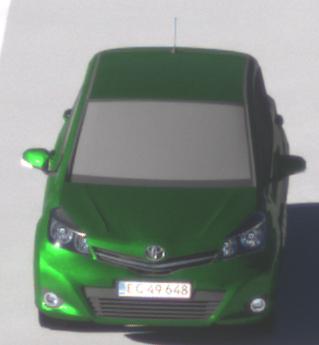
Make: Toyota
Model: Yaris 1.0
Detailed model: Yaris (XP9)
Model produced from: 2009/01
Model produced until: 2010/10
Doors: 3
Color: green
Road condition: dry road
Daytime: morning or afternoon
Contrast: high contrast